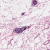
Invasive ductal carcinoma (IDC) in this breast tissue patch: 0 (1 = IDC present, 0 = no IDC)